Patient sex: F
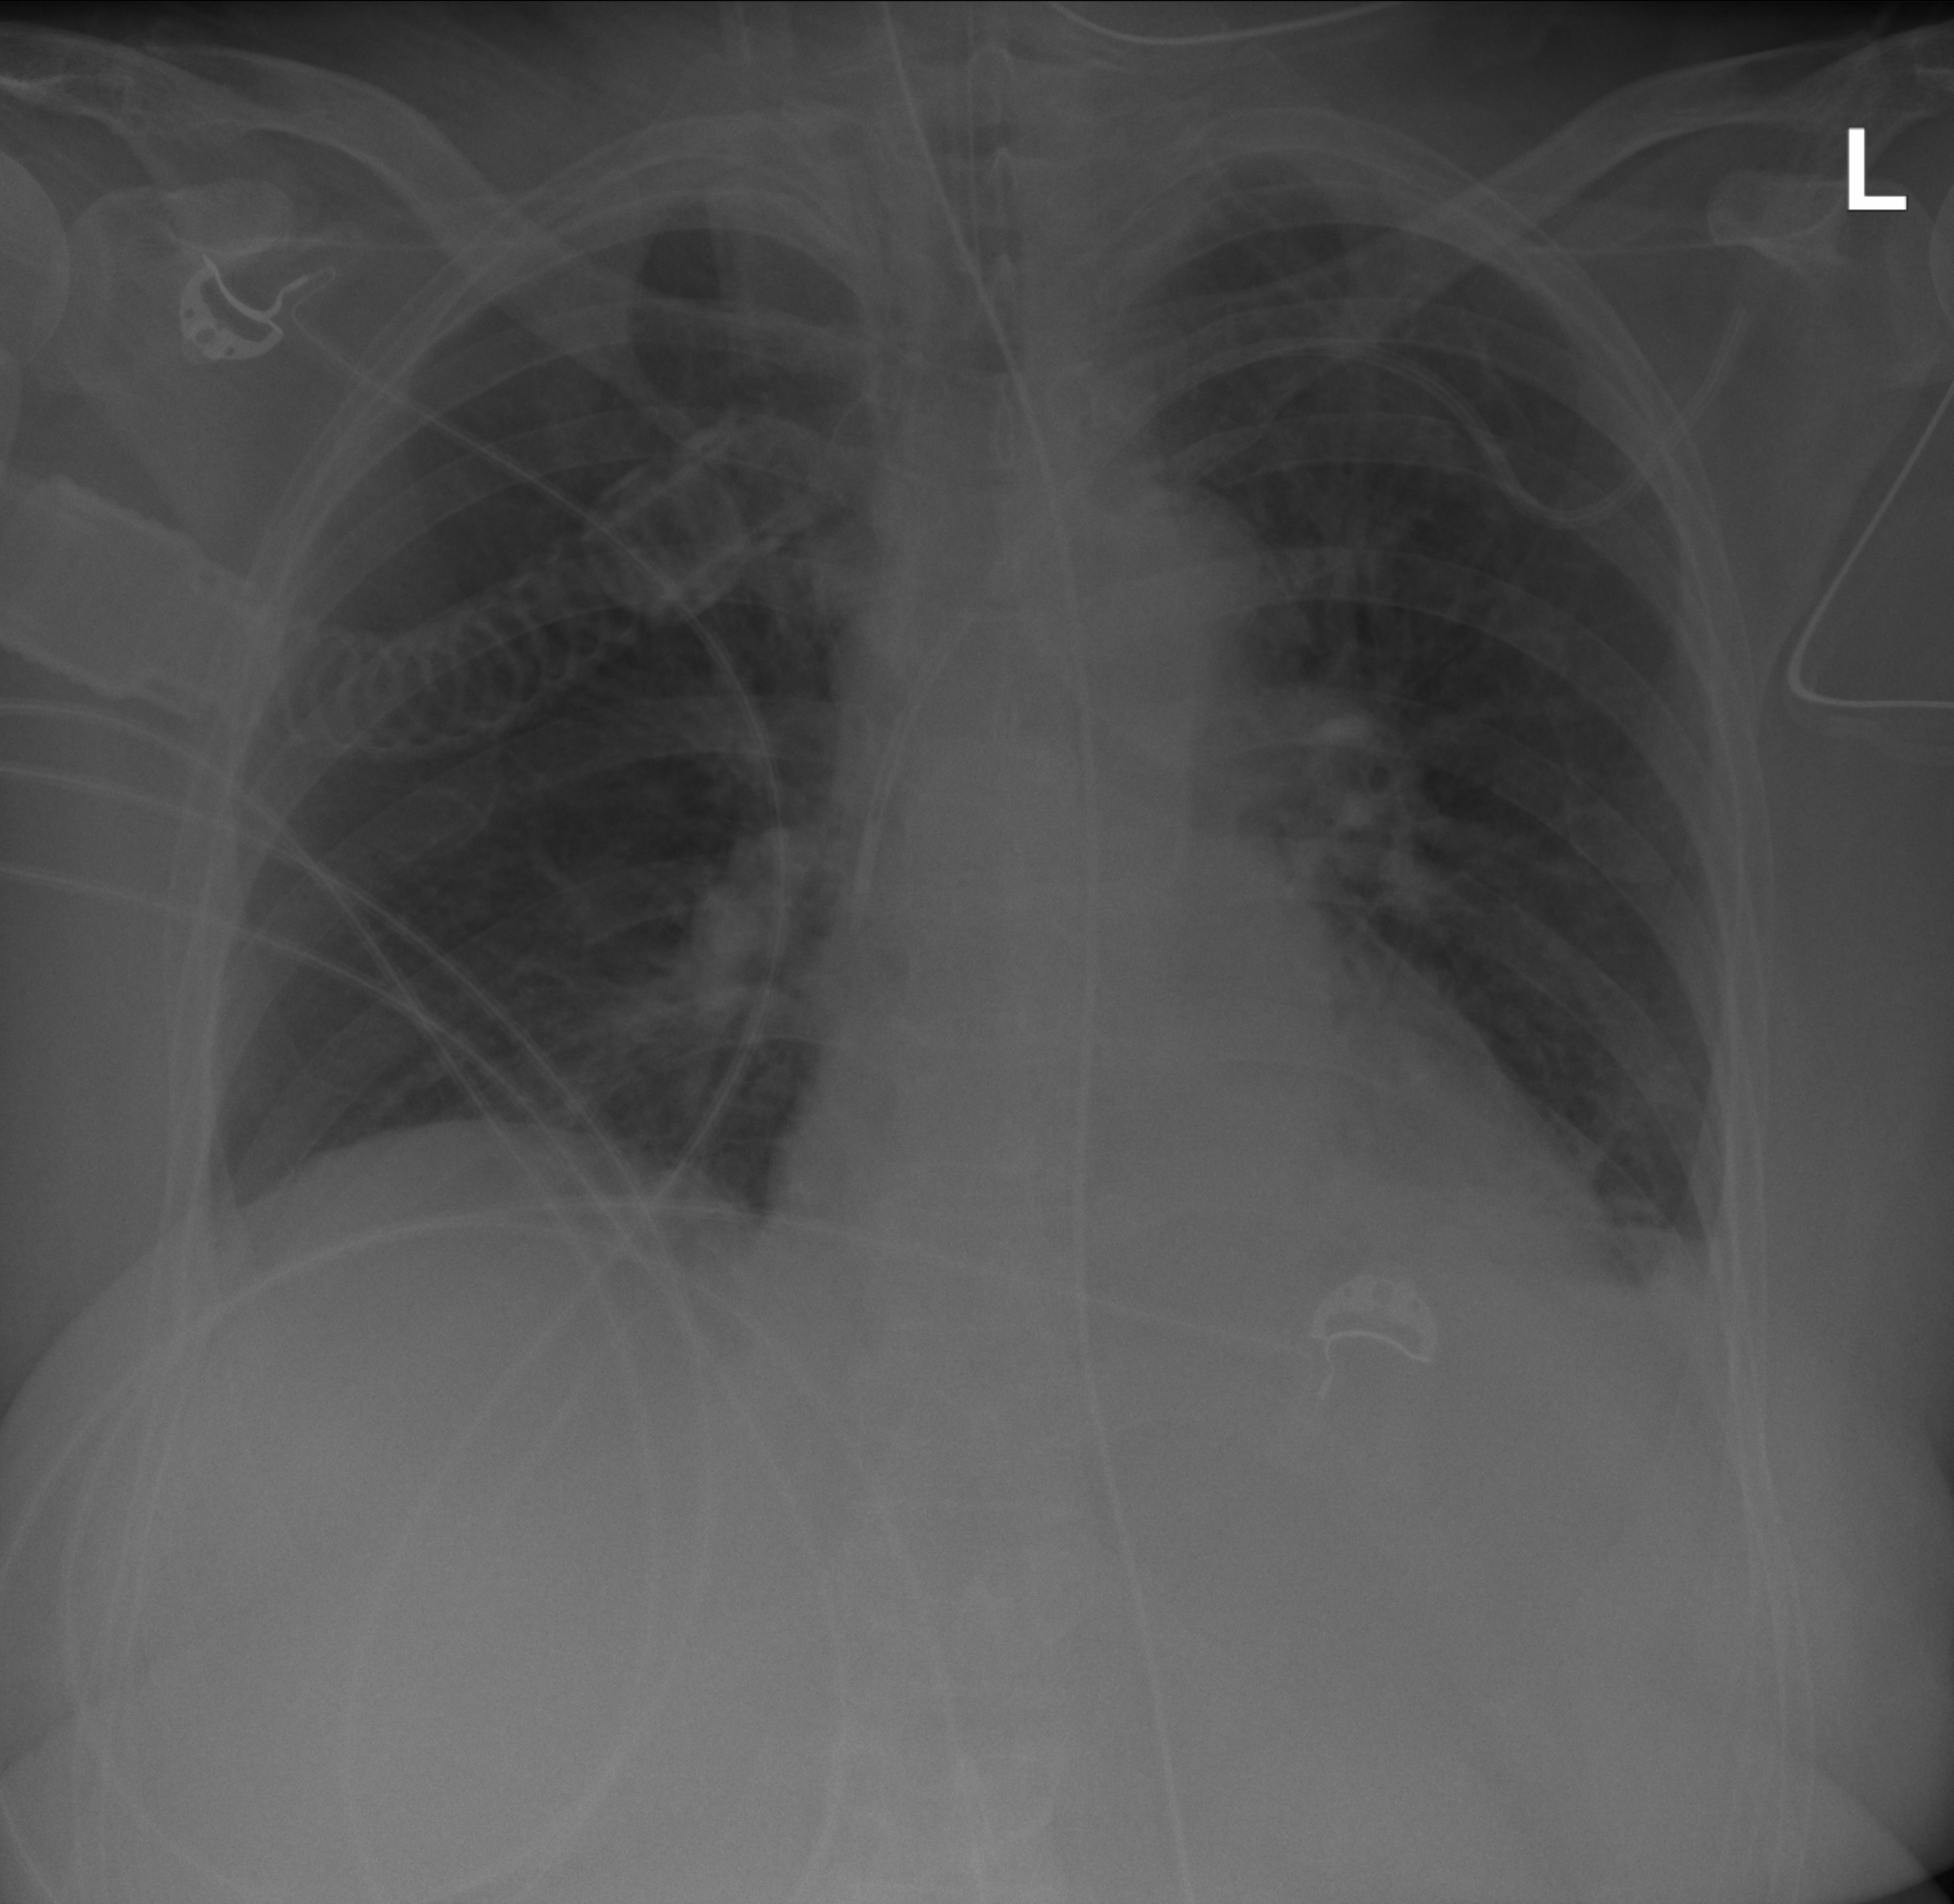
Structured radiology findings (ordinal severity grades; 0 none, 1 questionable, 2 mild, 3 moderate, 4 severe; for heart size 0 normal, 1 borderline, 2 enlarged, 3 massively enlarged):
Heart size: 1
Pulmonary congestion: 0
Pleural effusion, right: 2
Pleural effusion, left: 2
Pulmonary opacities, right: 2
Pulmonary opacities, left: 0
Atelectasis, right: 2
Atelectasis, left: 2